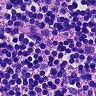
Metastatic tissue present: no